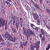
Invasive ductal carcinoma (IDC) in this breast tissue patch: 0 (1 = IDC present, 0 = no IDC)